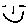
Label: smiley face